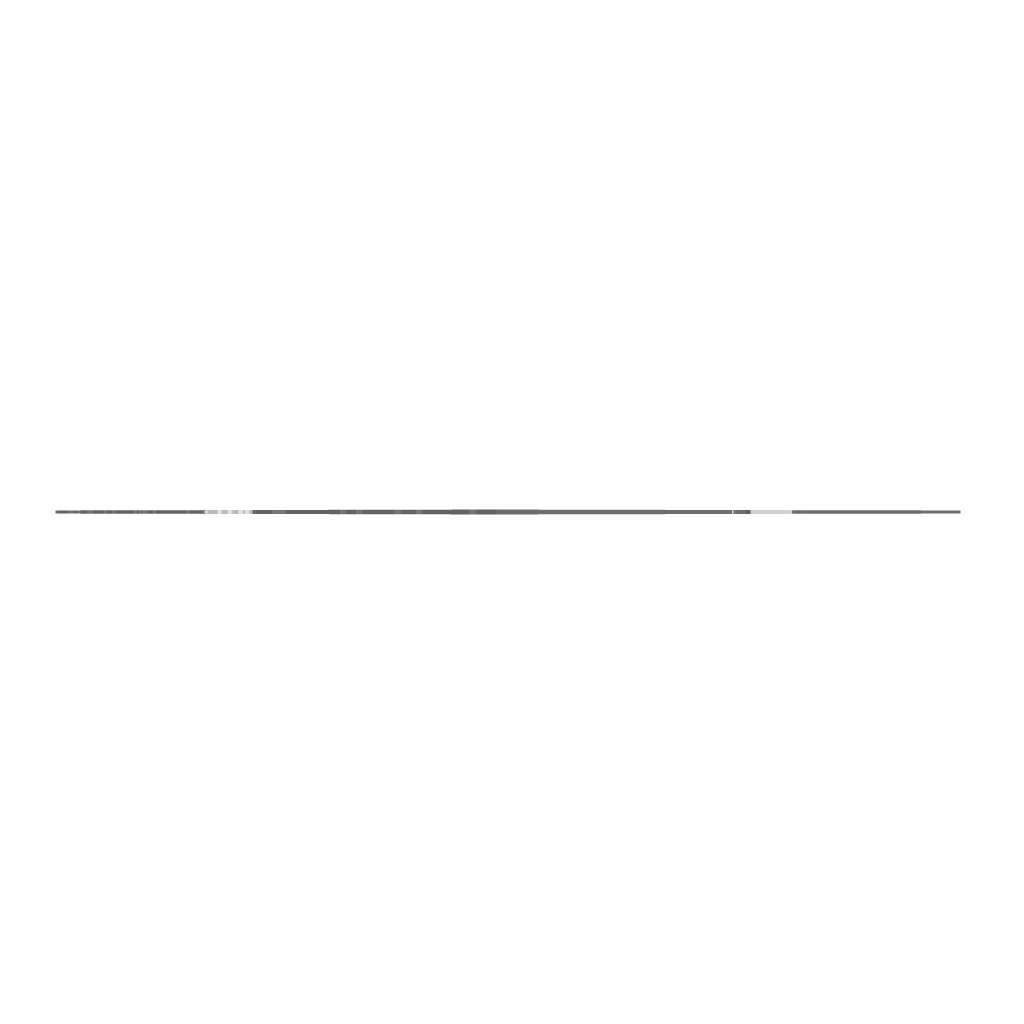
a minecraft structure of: Indianapolis Colts Logo bad low quality